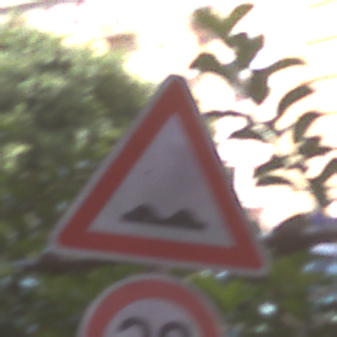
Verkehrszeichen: UnebeneFahrbahn
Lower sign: Geschwindigkeit30
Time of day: MorningAfternoon
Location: Outdoor (Urban)
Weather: Clear
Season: NotSpecified
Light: Natural